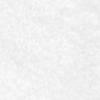
Label: no_change